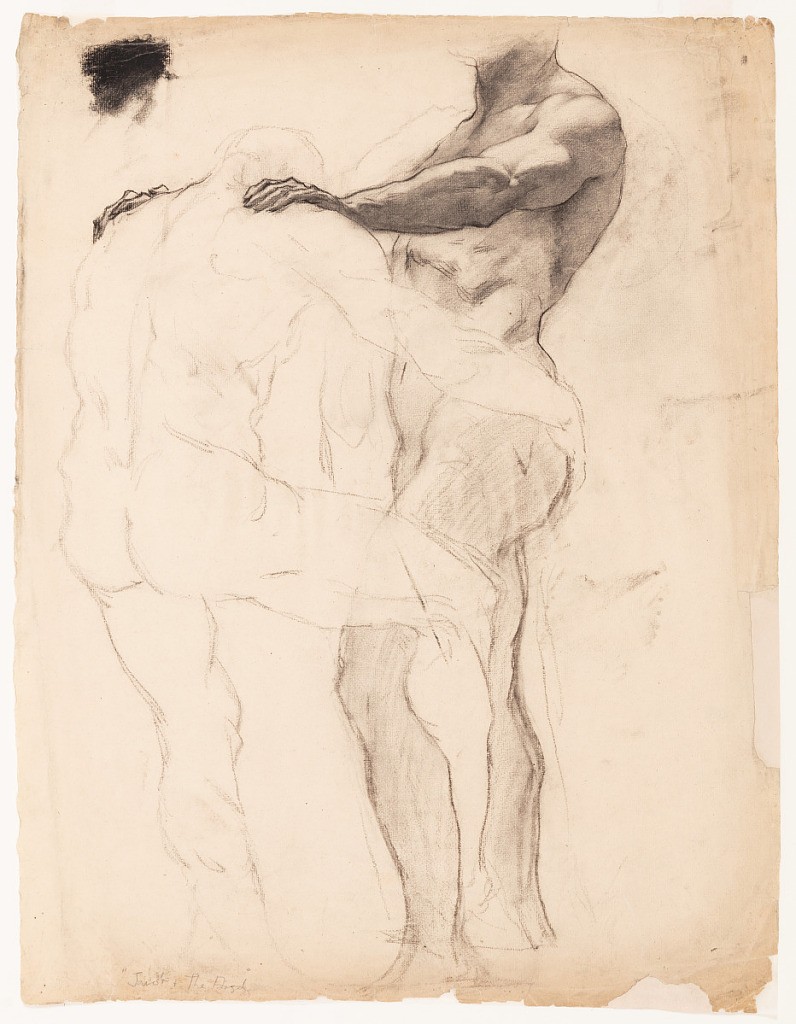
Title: Figure Study for "Jacob Wrestling with the Angel"
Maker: Kenyon Cox, American, 1856–1919
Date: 1886
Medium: Charcoal on cream laid paper
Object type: Drawing
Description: Two standing male nude figures wrestling. The left figure's right leg is hooked around the right figure's left leg; the right figure's hands are on the left figure's shoulders. The left figure appears in outline, and the right figure appears more shaded; both shown from the neck down.